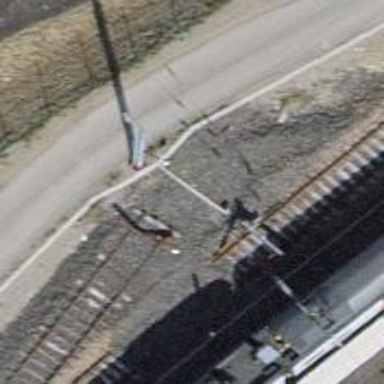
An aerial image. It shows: Railway buffer stop.